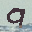
Label: 9